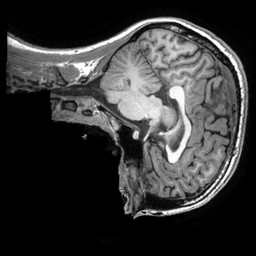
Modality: T1w
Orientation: sagittal
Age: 27
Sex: female
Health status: healthy
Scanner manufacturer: ge